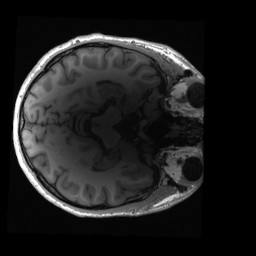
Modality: T1w
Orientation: axial
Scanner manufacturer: siemens
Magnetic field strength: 3 T
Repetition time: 2.3 s
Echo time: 0.00289 s